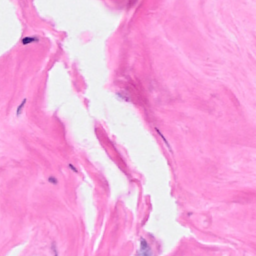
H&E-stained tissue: Breast